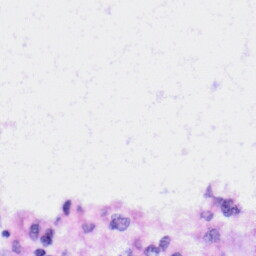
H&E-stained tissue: Liver